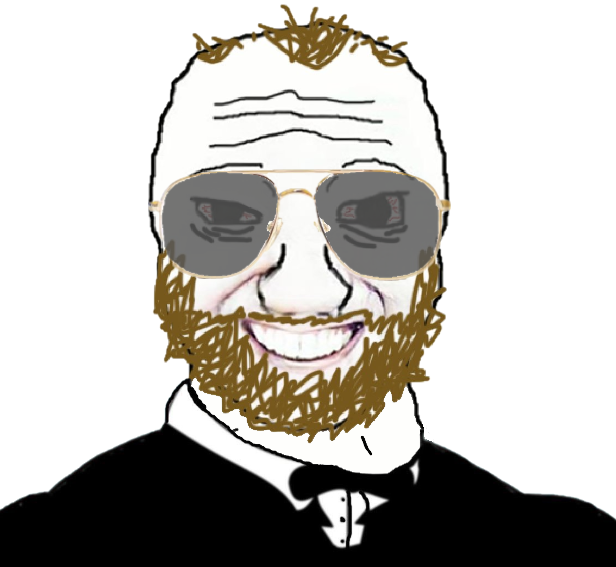
Label: 5_Coomer